Question: I want to make an insert authorized request. According to <URL> I need the following scopes:
>
In code it would look like this:
'''
{
...
, scopes": [
"https://www.googleapis.com/auth/admin.directory.group"
, "https://www.googleapis.com/auth/admin.directory.group.member"
]
}
'''
I have a 'pem' file that use for JWT authentication. Let's look at the code:
'''
// dependencies
var Assert = require('assert')
, GoogleApis = require('googleapis')
, authData = require("./authData")
;
// output
console.log("Auth data is: ", authData);
// set jwt data
var jwt = new GoogleApis.auth.JWT(
authData.email
, authData.keyFile
, authData.key
, authData.scopes // my scopes
, "ionica.bizau@example.com"
);
// authorize
jwt.authorize(function (err, data) {
// output error
if (err) {
console.log("Error: ", err);
return;
}
/* run authorized requests */
});
'''
I get the following error:
'''
{
error: 'access_denied',
error_description: 'Requested scopes not allowed: https://www.googleapis.com/auth/admin.directory.group https://www.googleapis.com/auth/admin.directory.group.member'
}
'''
Why am I getting this error?
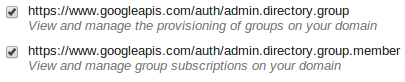
Answer: While impersonating an Apps user with a service account, you need to explicitly give grants to the service account for the required scopes. This is how admins can limit what service accounts can do on the behalf of the actual user.
Google Drive API docs summarizes the steps on <URL>